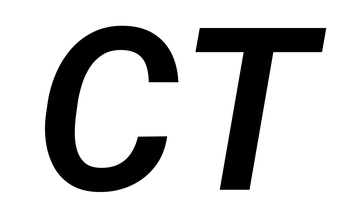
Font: Roboto-Italic_SemiBold_Italic